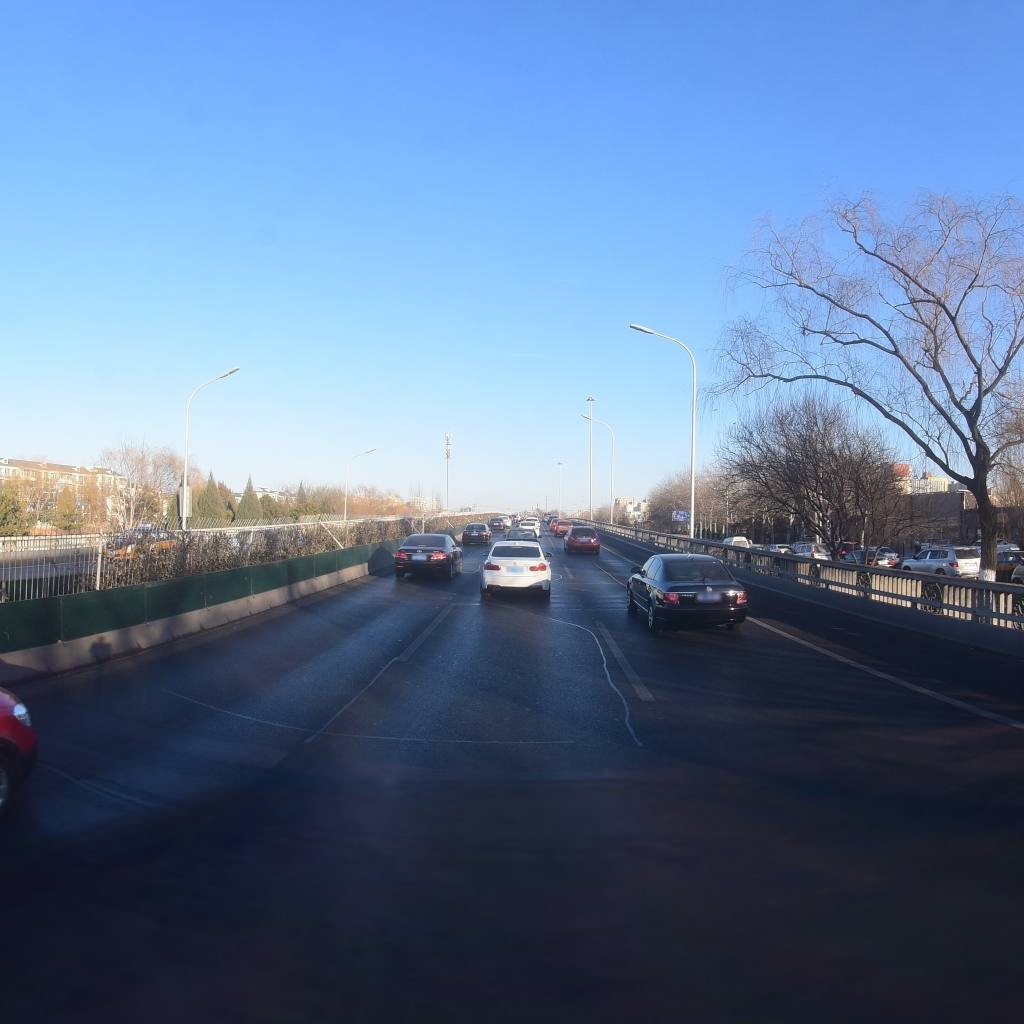
Region: Dongcheng
Road damage annotations: longitudinal patch, transverse patch, transverse patch, longitudinal patch, longitudinal patch